Question: i have a design which demands a background like the image below for the number on the right hand side. Is there any we can achieve this in Android ?

Will i need to make a 9 patch image and set it as a background ?
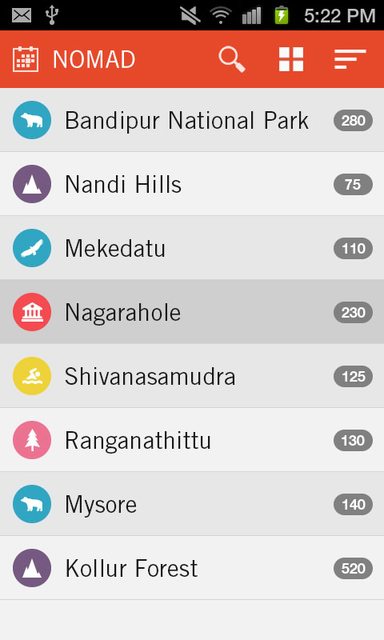
Answer: First, create a shape to have rounded corners.
'''
<?xml version="1.0" encoding="UTF-8"?>
<shape xmlns:android="http://schemas.android.com/apk/res/android">
<solid android:color="#FFFFFF"/>
<corners android:radius="5px"/>
<padding android:left="0dp" android:top="0dp" android:right="0dp" android:bottom="0dp" />
</shape>
'''
Then apply this as the background to your Views:
'''
<LinearLayout
android:orientation="vertical"
android:layout_width="wrap_content"
android:layout_height="wrap_content"
android:background="@drawable/rounded_edges">
<TextView
android:id="@+id/mytext"
android:layout_width="200dip"
android:layout_height="wrap_content"
android:text="blah blah blah blah"
android:padding="6dip"
android:textColor="#000000" />
</LinearLayout>
'''
You may need to do some tweaking. You may even be able to discard the 'LinearLayout' and set the 'android:background' of the 'TextView' to '@drawable/rounded_edges'